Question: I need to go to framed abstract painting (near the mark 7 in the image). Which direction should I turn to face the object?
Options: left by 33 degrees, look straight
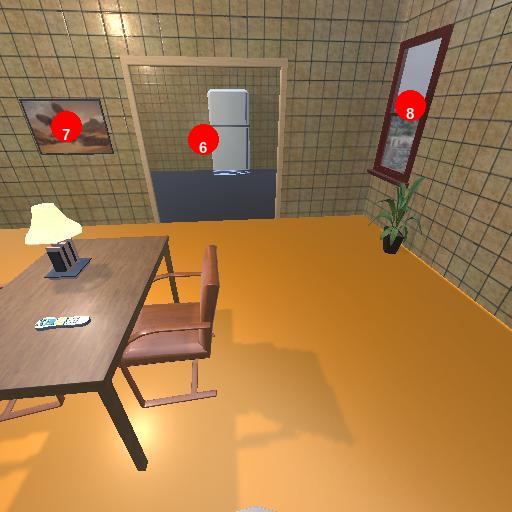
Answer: left by 33 degrees